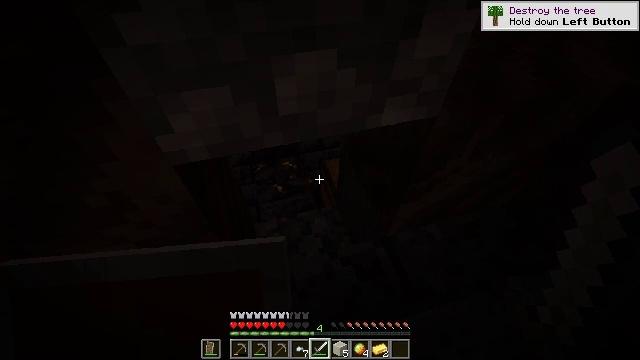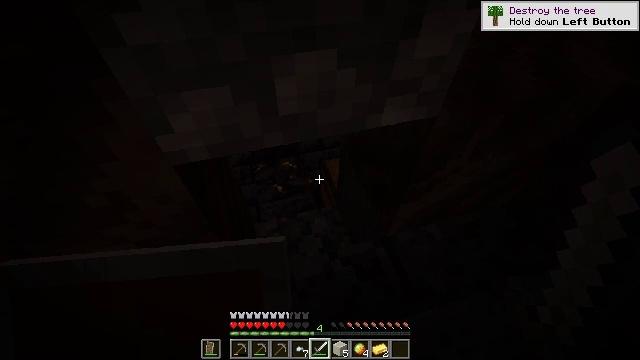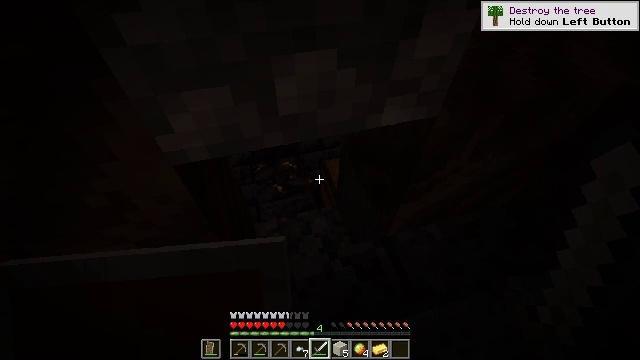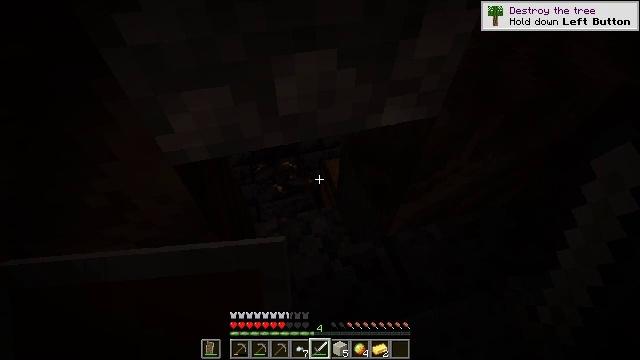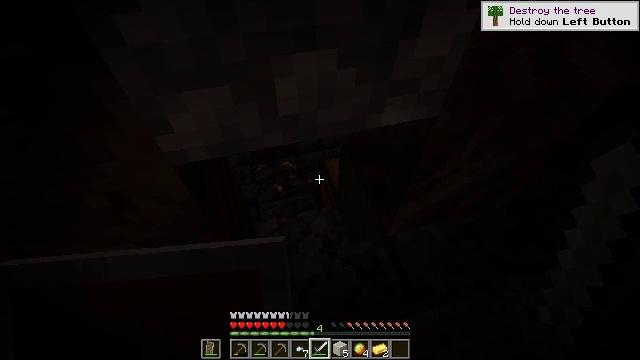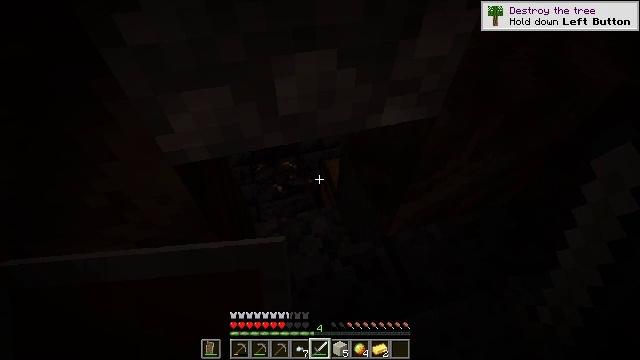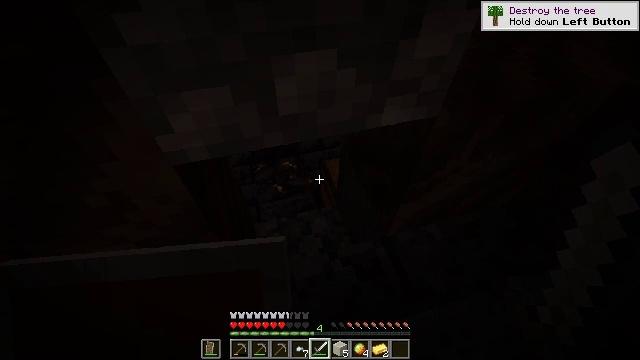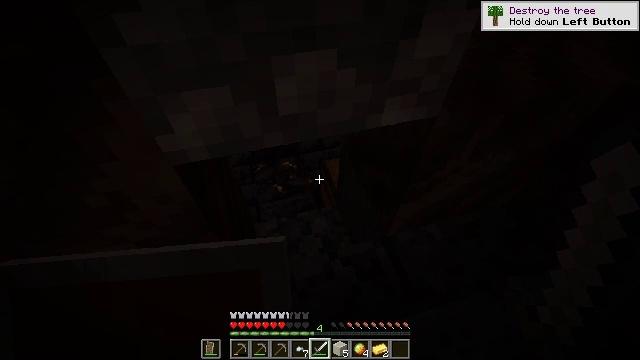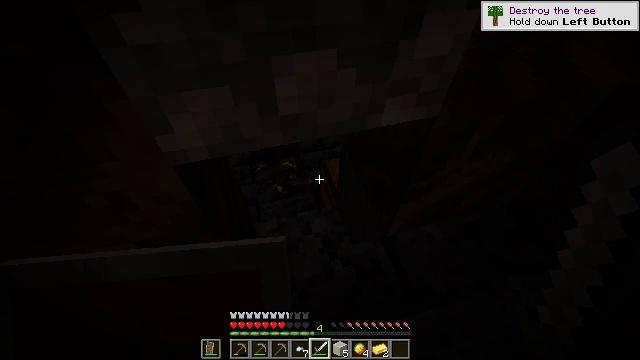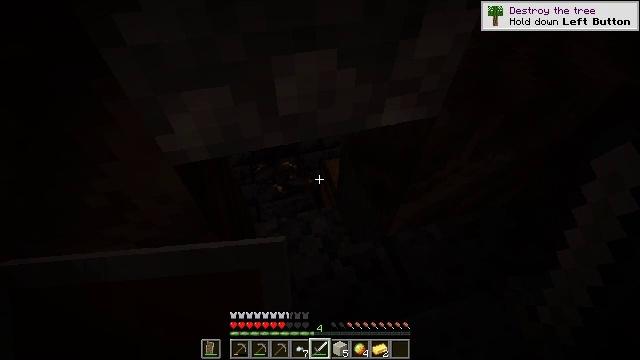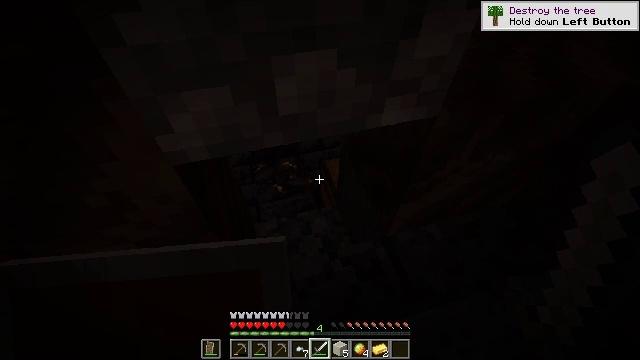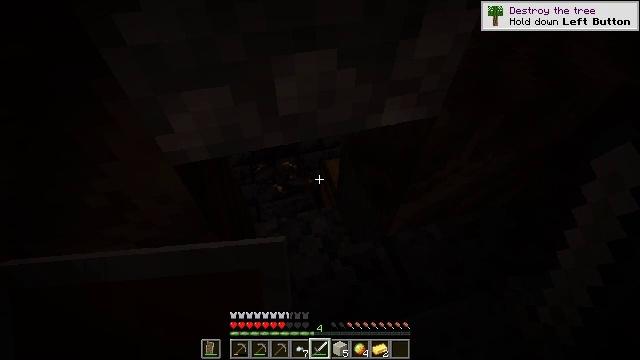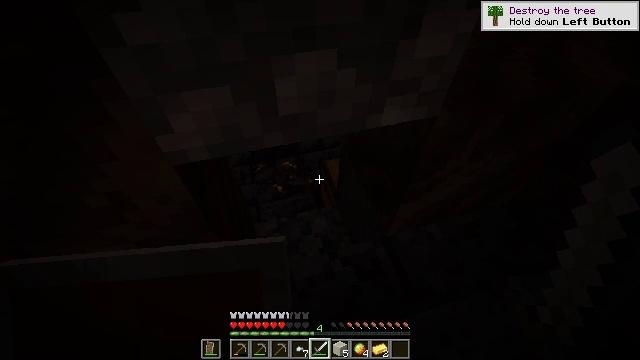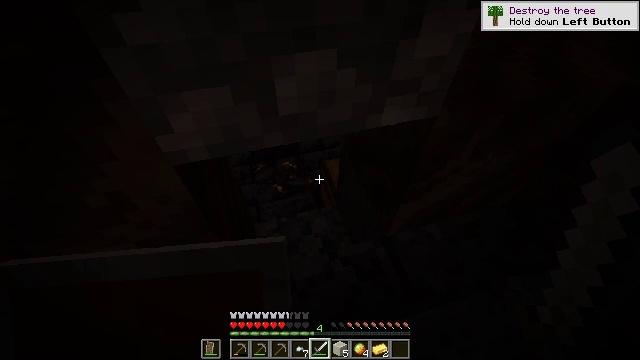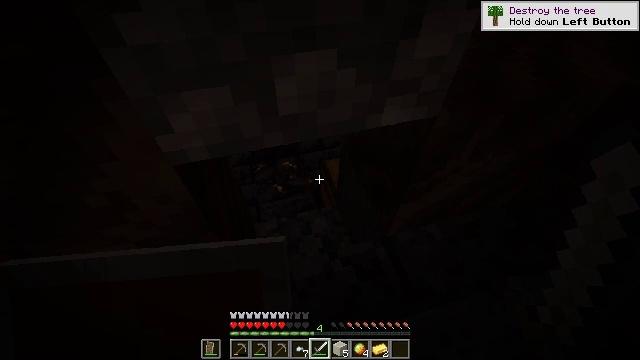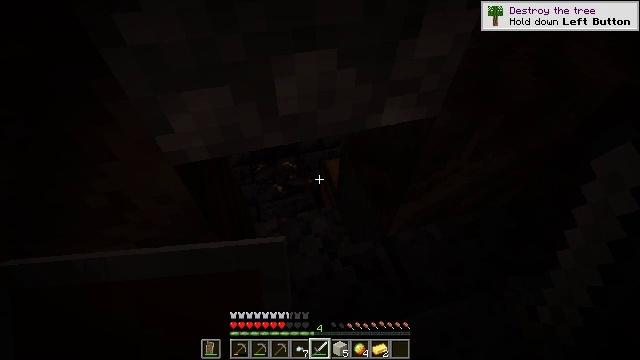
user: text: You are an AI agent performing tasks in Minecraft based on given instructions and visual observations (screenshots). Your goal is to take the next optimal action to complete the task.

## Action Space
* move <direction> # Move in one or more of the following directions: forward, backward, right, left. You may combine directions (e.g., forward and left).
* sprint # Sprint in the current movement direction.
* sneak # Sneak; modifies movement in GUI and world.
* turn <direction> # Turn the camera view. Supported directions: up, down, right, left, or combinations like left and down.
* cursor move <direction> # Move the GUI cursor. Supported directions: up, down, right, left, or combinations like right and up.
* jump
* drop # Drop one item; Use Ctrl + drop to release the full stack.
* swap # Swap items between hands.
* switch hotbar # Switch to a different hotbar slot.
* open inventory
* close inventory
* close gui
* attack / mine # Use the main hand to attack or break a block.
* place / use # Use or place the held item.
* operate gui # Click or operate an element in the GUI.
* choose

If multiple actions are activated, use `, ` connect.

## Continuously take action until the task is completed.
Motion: motion action
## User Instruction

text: Gather polished blackstone bricks.
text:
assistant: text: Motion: no_op
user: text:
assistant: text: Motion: no_op
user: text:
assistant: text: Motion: no_op
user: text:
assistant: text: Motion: no_op
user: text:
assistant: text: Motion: no_op
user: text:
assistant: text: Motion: no_op
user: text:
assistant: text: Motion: no_op
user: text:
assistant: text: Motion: no_op
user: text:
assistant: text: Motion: no_op
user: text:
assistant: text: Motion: no_op
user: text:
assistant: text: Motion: no_op
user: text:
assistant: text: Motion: no_op
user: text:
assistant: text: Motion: no_op
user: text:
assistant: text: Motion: no_op
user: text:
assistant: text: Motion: no_op
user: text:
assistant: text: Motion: no_op
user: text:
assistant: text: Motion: no_op
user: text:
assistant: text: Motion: no_op
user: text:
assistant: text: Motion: no_op
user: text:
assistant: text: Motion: no_op
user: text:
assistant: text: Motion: no_op
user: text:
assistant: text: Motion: no_op
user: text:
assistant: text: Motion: no_op
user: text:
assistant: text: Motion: no_op
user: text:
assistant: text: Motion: no_op
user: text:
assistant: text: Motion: no_op
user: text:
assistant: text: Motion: no_op
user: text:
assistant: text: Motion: no_op
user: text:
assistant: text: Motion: no_op
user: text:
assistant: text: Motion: no_op